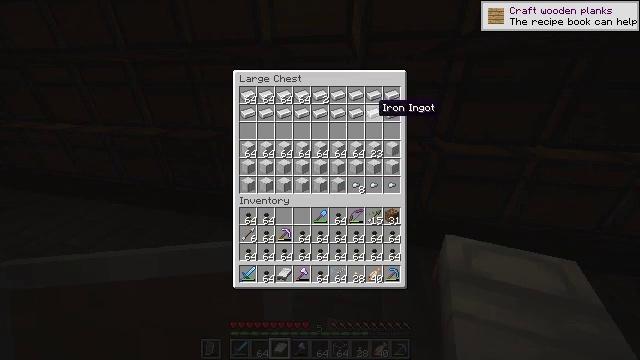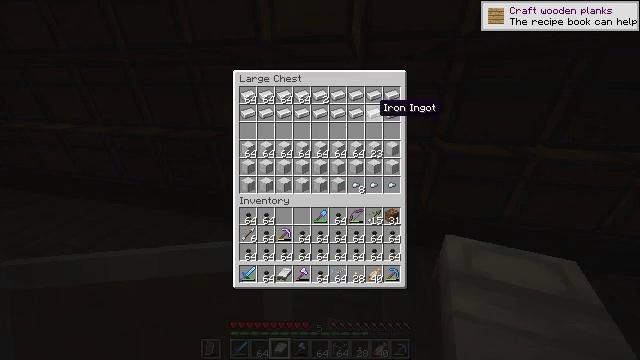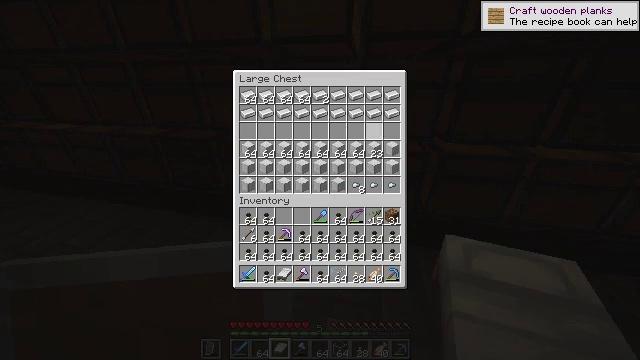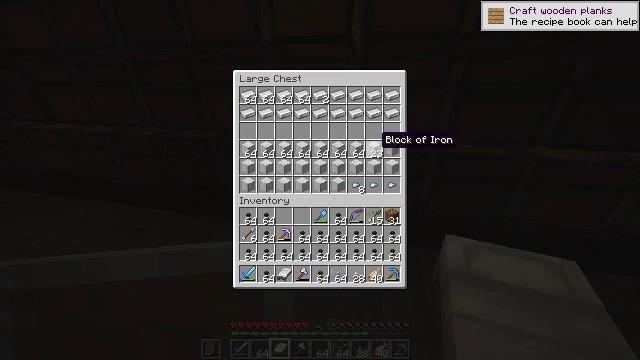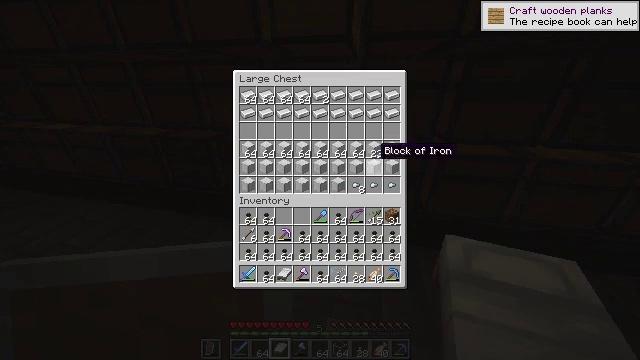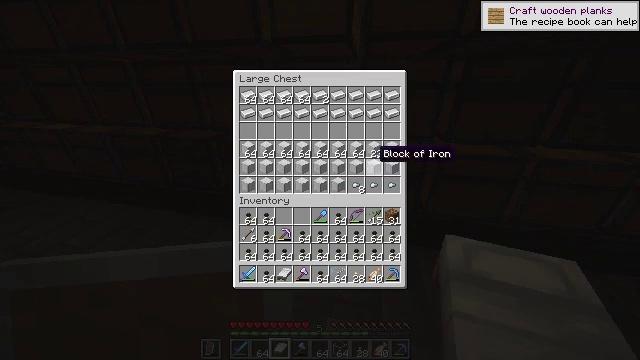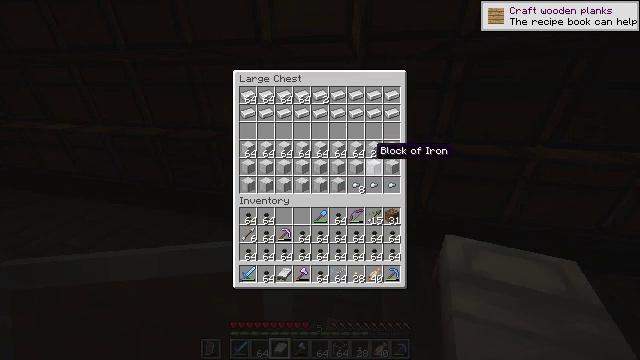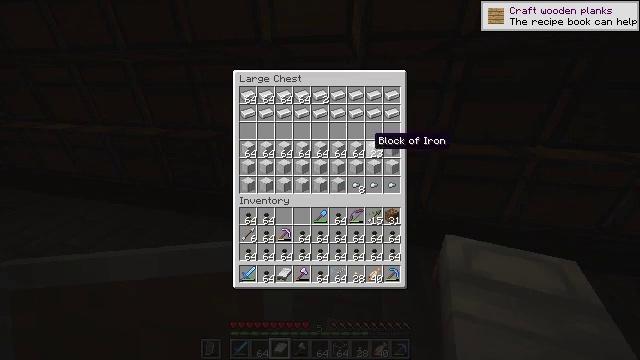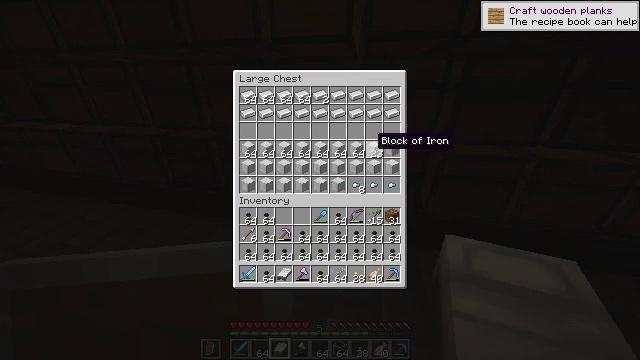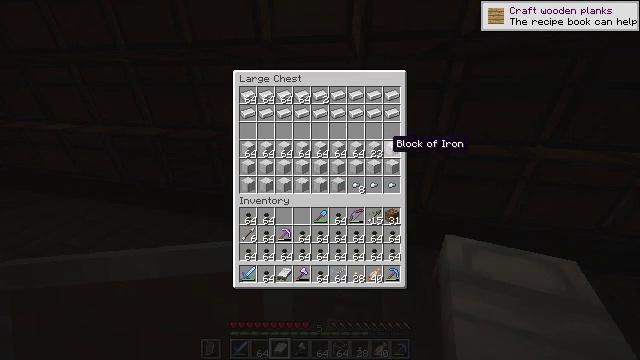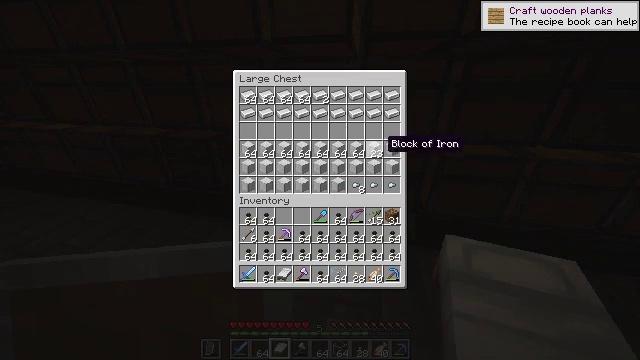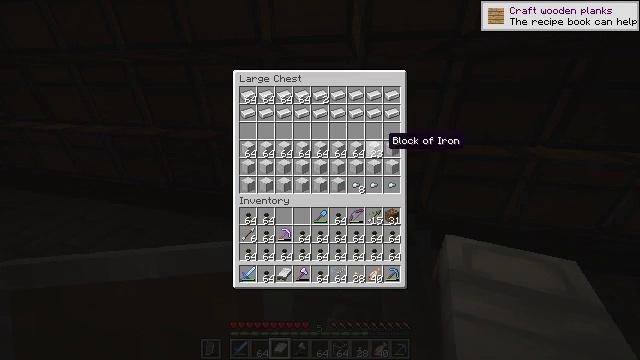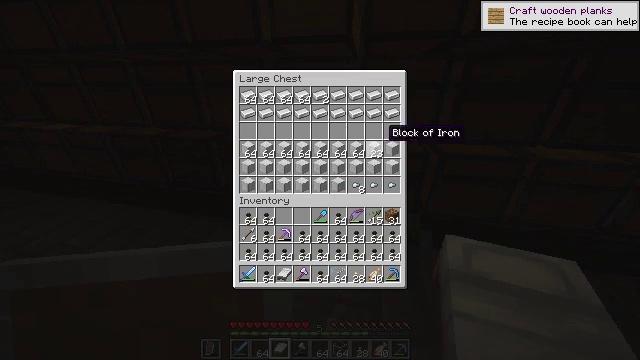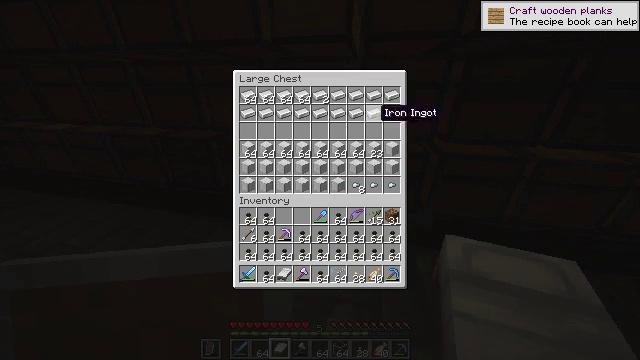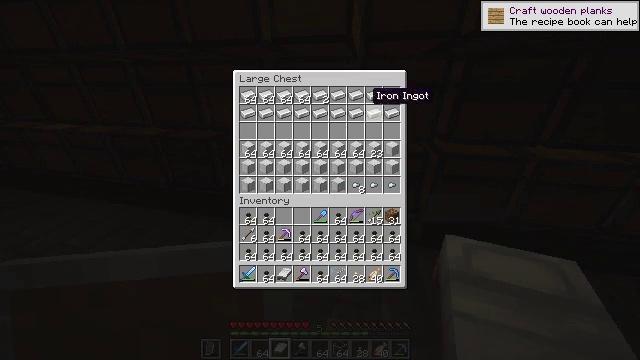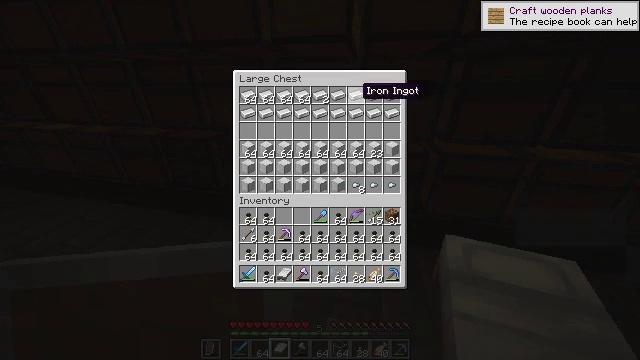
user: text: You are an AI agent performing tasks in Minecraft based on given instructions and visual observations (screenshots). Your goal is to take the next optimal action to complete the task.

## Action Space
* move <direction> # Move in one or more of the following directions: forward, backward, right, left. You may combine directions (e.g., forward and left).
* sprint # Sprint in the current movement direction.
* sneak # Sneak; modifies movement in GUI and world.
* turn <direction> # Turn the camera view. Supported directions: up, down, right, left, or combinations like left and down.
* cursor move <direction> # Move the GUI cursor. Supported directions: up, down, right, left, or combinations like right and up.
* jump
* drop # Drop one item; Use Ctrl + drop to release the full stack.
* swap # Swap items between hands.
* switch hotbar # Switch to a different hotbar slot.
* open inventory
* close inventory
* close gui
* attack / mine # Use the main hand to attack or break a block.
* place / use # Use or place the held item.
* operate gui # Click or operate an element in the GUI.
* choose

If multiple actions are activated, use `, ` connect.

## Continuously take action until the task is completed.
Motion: motion action
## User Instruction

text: Craft some iron bars in the crafting table.
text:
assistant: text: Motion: no_op
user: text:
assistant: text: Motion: cursor move down
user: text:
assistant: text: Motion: cursor move down
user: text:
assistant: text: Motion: cursor move down
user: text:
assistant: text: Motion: no_op
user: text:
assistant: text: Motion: no_op
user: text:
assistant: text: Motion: cursor move up
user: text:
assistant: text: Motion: no_op
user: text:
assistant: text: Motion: cursor move right
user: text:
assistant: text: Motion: no_op
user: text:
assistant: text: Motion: no_op
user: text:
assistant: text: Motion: cursor move up
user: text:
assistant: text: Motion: cursor move left and up
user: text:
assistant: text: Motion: cursor move left and up
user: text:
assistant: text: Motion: cursor move left
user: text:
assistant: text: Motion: cursor move left
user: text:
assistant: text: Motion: cursor move left
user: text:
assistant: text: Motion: cursor move left
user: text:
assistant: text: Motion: no_op
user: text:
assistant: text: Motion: no_op
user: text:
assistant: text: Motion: no_op
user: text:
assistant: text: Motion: no_op
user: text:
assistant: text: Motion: operate gui
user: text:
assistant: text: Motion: no_op
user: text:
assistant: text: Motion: no_op
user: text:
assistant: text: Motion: no_op
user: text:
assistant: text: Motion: no_op
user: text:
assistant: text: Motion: no_op
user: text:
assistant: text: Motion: choose
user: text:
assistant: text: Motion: choose